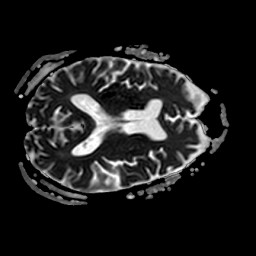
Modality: ADC
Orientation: axial
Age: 79
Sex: male
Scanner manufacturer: philips
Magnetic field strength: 3 T
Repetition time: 4.686 s
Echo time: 0.07459 s